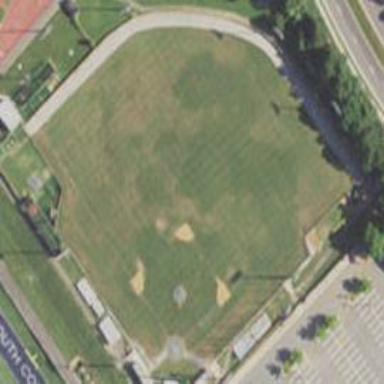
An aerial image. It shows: Baseball pitch for leisure land.